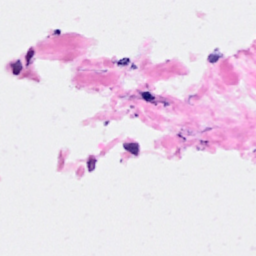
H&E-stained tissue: Breast